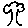
Label: tree